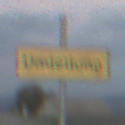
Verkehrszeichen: Umleitungsankuendigung
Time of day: SunriseSunset
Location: Outdoor (Nature)
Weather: PartlyCloudy
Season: NotSpecified
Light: Natural